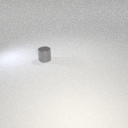
small gray metal cylinder